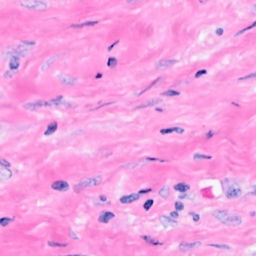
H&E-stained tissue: Breast